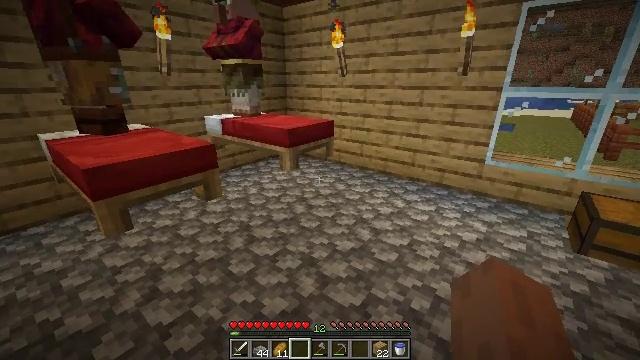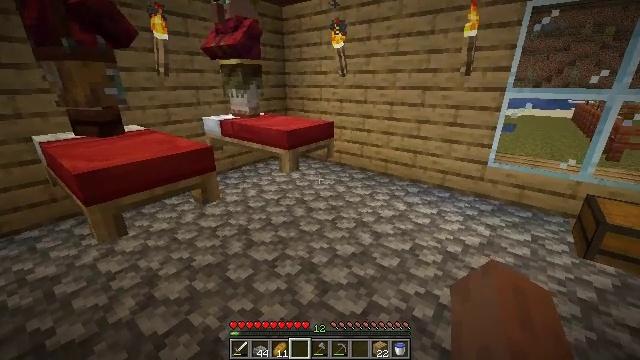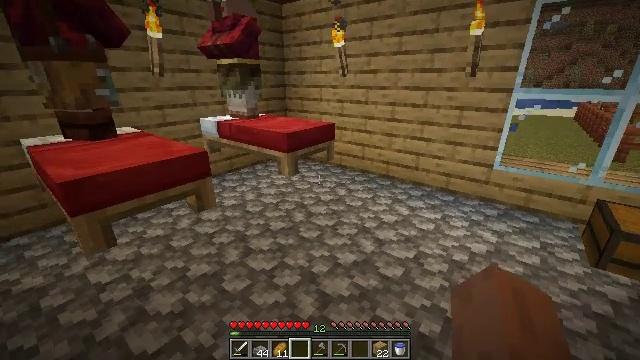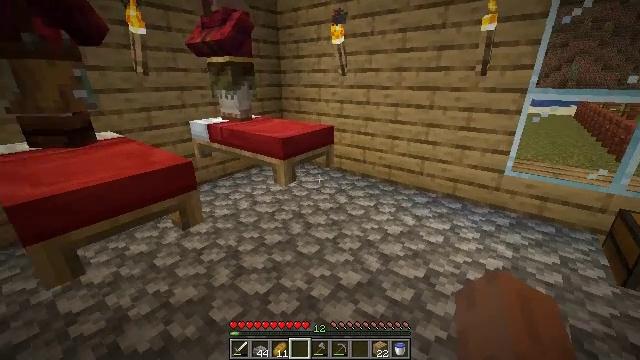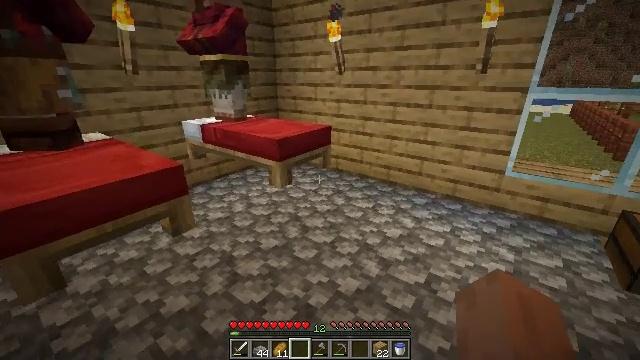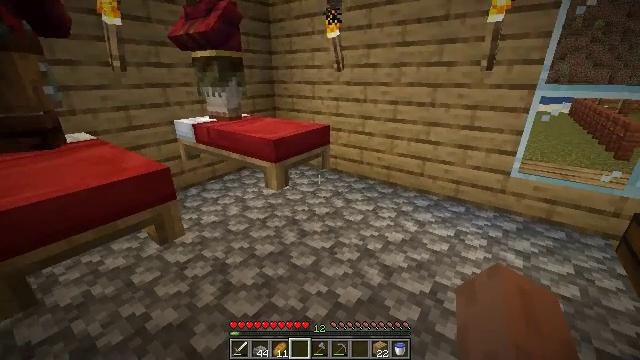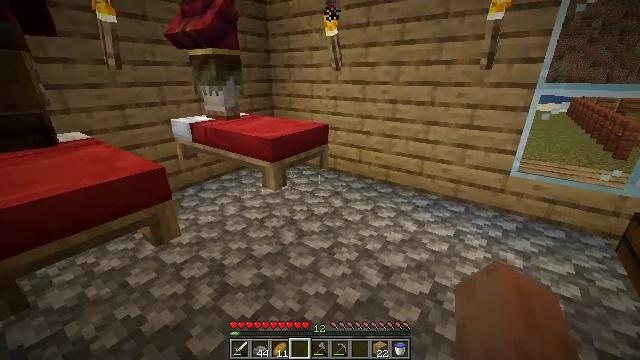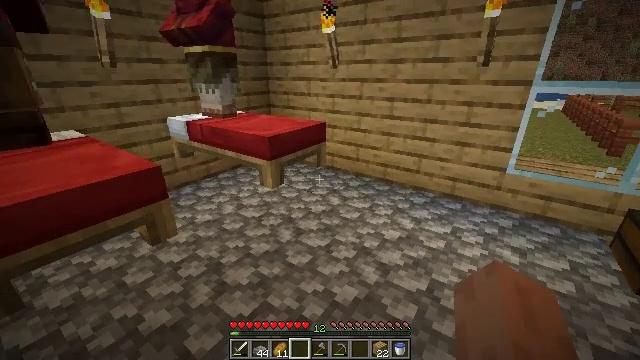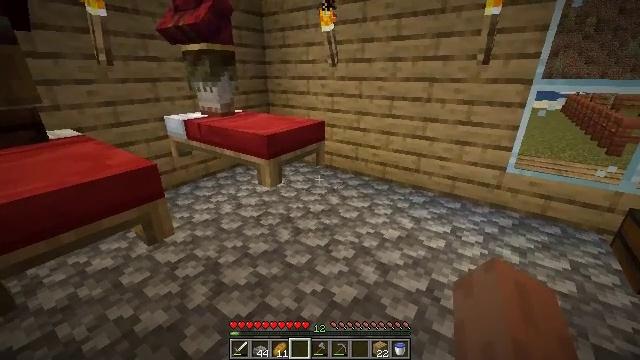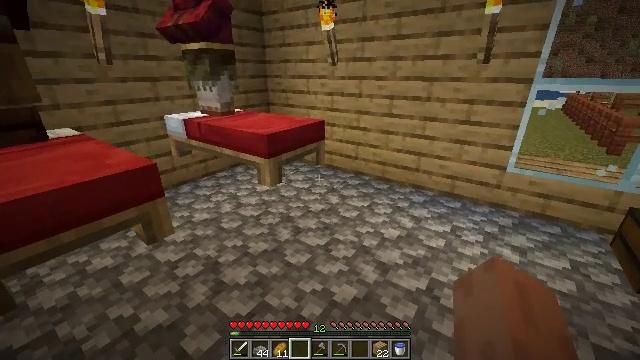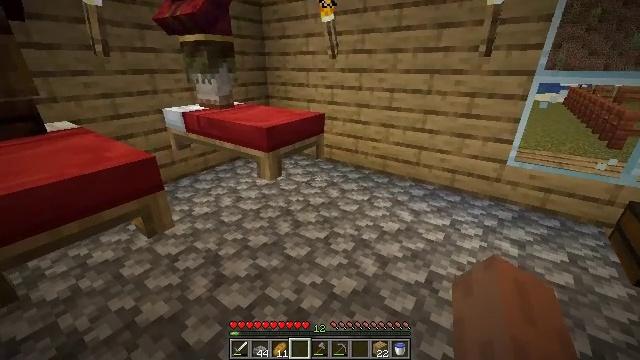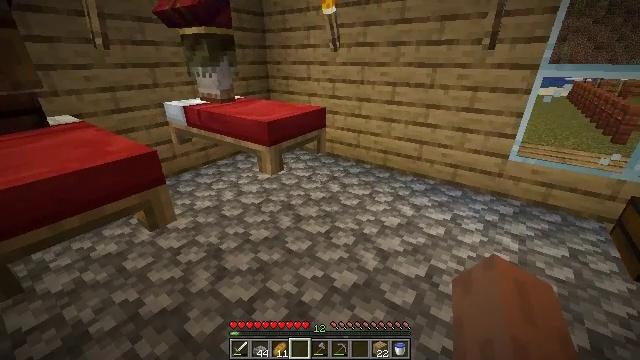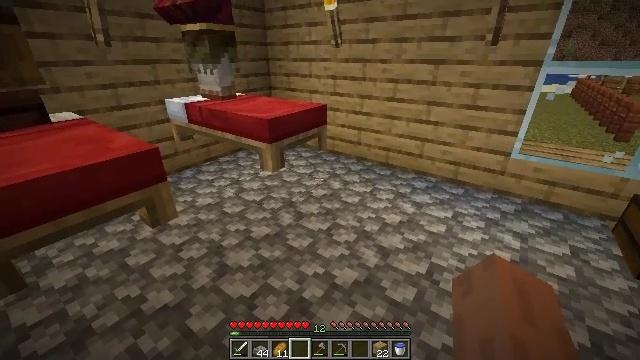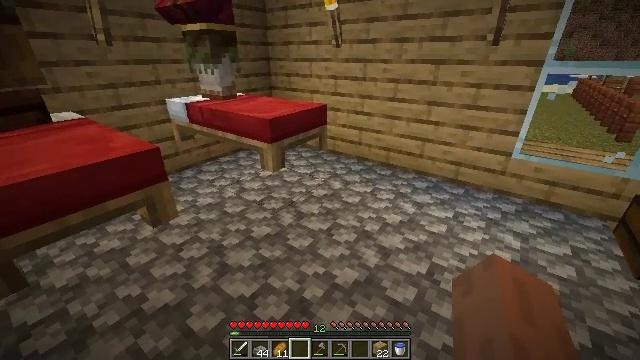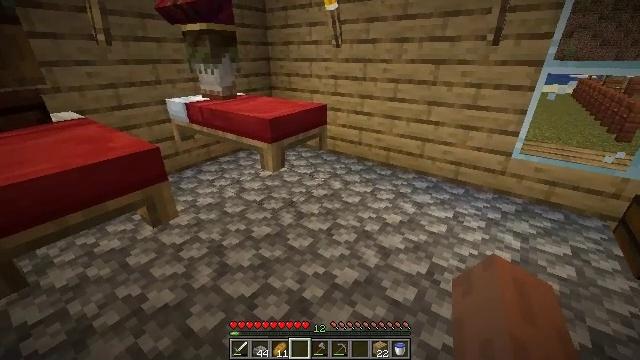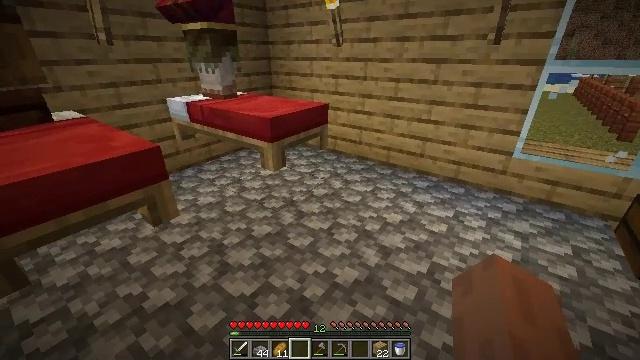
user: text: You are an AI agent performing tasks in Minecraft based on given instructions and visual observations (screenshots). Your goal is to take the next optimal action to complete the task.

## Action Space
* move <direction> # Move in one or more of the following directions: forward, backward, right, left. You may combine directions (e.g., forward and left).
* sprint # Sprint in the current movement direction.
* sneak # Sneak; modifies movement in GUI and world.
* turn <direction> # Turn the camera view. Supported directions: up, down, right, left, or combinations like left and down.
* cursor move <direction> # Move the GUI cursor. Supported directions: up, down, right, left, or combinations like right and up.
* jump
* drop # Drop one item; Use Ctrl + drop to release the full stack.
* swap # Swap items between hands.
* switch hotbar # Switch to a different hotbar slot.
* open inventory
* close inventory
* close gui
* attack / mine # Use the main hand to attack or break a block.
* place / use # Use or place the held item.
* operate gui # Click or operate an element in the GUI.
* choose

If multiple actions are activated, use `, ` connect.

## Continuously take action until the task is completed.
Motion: motion action
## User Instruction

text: Break the cobblestone slab to recycle it.
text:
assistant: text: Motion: move forward, attack / mine
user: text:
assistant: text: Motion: move forward, attack / mine
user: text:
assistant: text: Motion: move forward, attack / mine
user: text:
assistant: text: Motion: attack / mine
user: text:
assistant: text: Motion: attack / mine
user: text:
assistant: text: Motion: attack / mine
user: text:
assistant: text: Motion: attack / mine
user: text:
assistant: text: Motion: attack / mine
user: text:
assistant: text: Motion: attack / mine
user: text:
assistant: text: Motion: turn down, attack / mine
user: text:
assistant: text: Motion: turn down, attack / mine
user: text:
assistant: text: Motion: attack / mine
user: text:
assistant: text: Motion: attack / mine
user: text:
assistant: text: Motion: attack / mine
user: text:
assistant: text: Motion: attack / mine
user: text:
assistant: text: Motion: attack / mine
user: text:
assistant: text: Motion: attack / mine
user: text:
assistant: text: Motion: attack / mine
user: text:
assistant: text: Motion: attack / mine
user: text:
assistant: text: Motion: attack / mine
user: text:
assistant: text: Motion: attack / mine
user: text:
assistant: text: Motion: attack / mine
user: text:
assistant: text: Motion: attack / mine
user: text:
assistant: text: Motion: attack / mine
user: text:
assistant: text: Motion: attack / mine
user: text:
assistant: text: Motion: attack / mine
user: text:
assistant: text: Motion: attack / mine
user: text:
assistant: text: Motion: attack / mine
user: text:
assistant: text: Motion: attack / mine
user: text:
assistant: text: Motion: attack / mine